Interaction volume radius: 5 \u00c5
Interaction volume height: 35 \u00c5
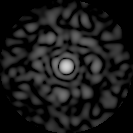
Disorder parameter: 0.8336